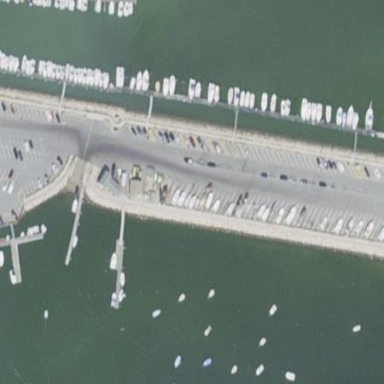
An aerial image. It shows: Asphalt pier.